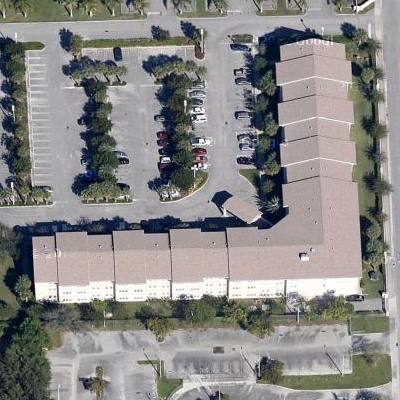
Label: Industry